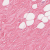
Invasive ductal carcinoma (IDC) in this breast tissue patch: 0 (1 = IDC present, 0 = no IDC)